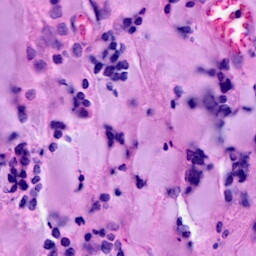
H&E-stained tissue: Breast